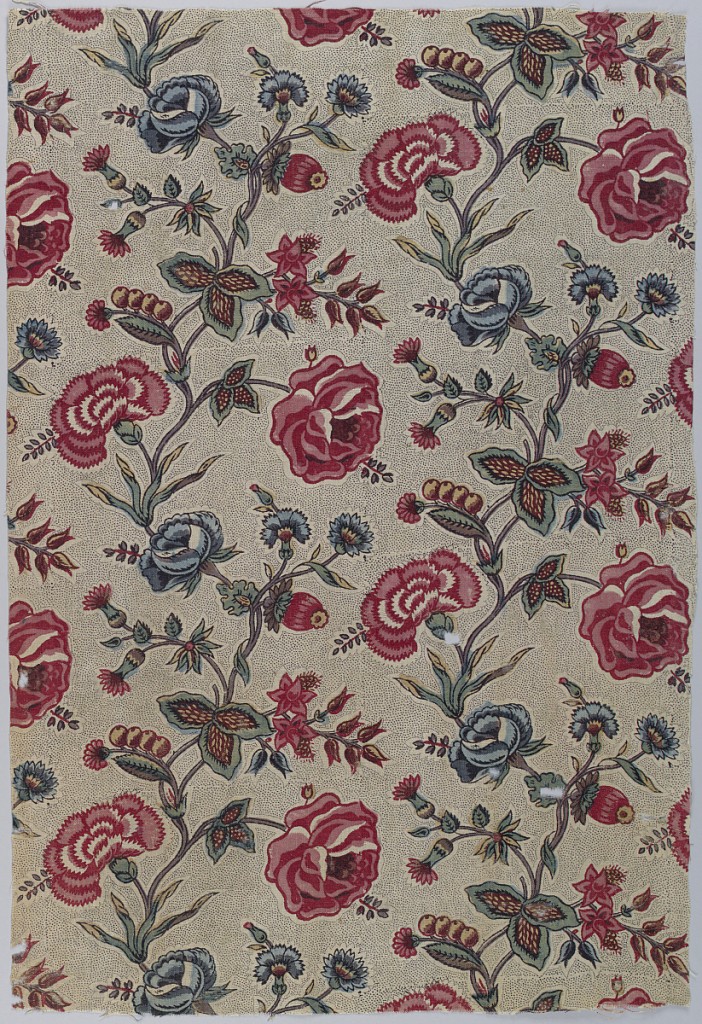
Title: Fragment
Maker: Oberkampf & Cie., Jouy-en-Josas, France, 1759–1815
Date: ca. 1770
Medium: linen warp, cotton weft Technique: plain weave foundation. Mordants for the four madder colors, black, lavender and two reds were block-printed. Yellow and blue were painted on by hand.
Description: Curving vine with red and blue flowers with buds and seed pods on a black picotage background.